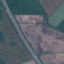
Land use / land cover: Highway